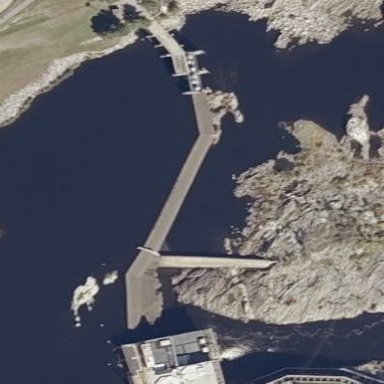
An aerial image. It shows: Dam along waterway.